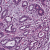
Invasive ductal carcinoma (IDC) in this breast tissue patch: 1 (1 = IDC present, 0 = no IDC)